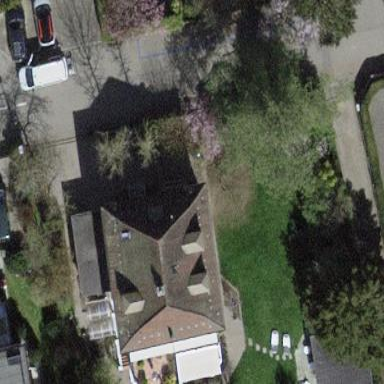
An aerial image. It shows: Building with tiled roof.